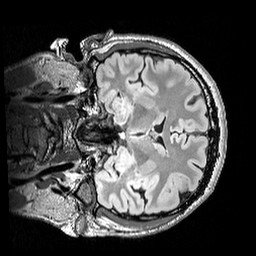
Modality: FLAIR
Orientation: coronal
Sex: male
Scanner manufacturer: siemens
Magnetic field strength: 3 T
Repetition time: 5 s
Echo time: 0.395 s